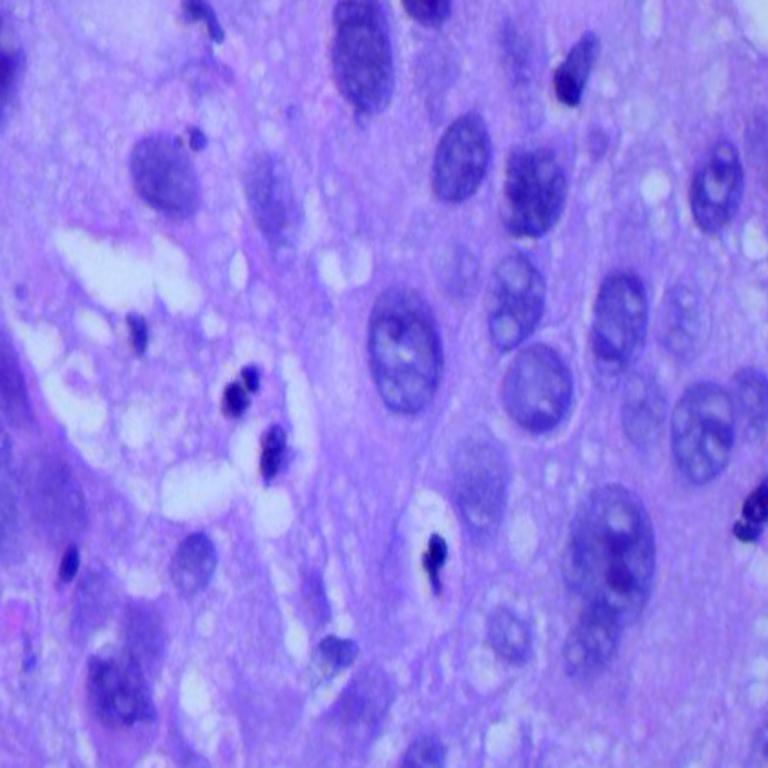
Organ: lung
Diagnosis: squamous carcinomas